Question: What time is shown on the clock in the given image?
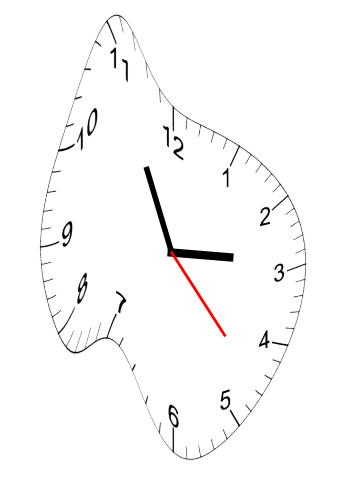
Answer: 02:55:23